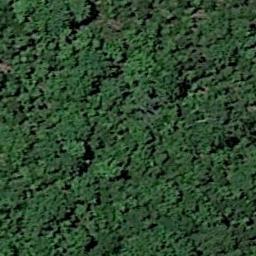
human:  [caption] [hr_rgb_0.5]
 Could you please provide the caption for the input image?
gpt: This is a dense forest .

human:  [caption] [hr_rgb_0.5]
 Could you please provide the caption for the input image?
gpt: A large dense mixed dark green and light green forest .

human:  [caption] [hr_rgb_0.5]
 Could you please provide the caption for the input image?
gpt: The forest has a lot of dense dark green trees .

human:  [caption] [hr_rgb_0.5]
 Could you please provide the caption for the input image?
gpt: The forest is full of green trees .

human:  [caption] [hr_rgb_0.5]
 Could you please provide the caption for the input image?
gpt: A dense forest with many green trees .